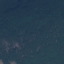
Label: Forest